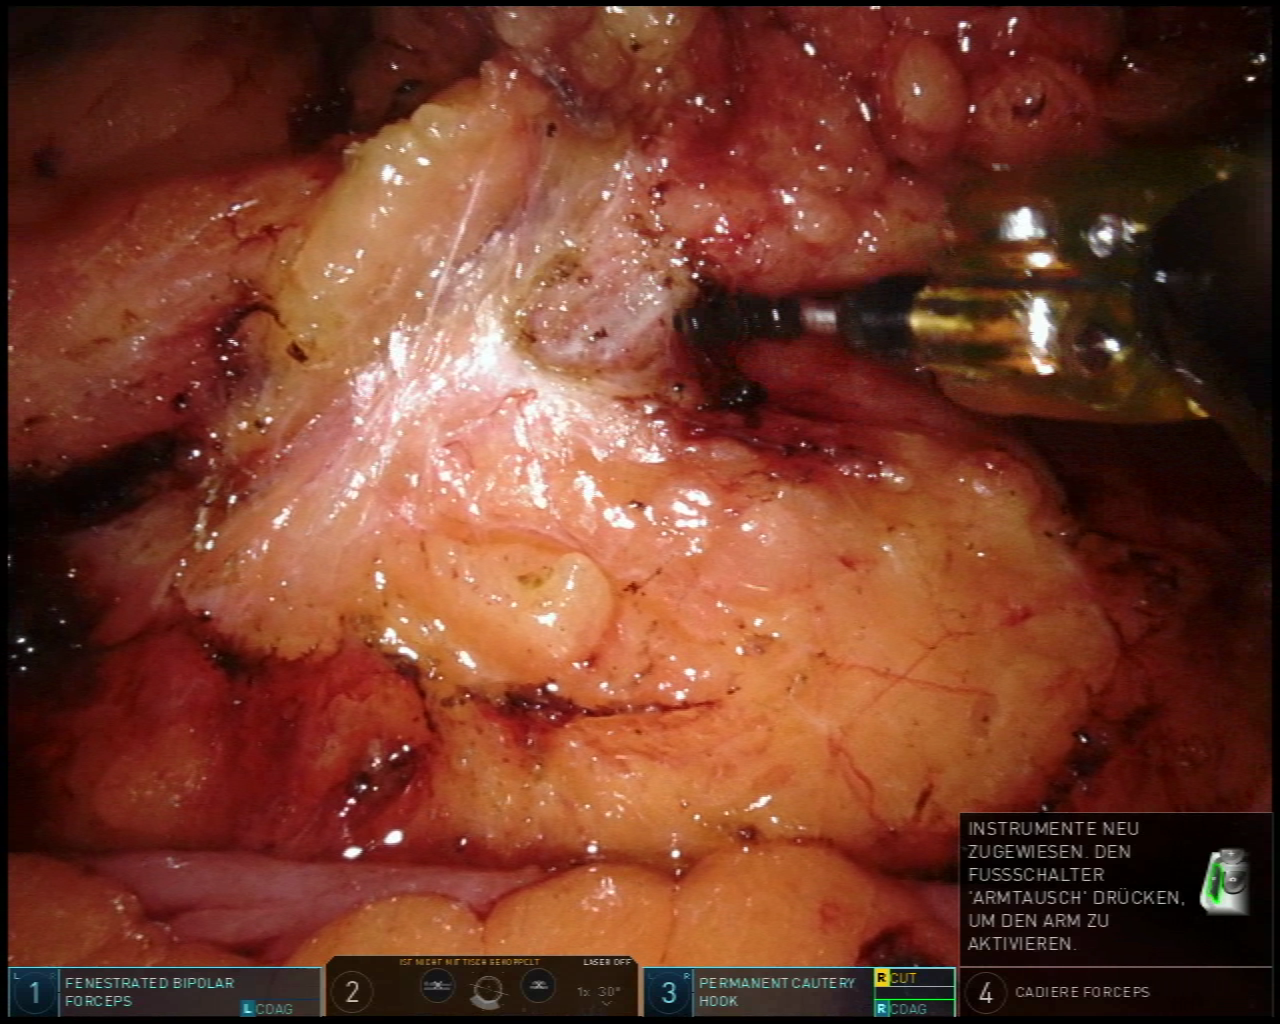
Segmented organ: inferior_mesenteric_artery
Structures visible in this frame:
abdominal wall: no
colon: yes
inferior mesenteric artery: yes
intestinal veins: no
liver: no
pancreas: no
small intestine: no
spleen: no
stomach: no
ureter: no
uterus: no
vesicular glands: no